Interaction volume radius: 5 \u00c5
Interaction volume height: 40 \u00c5
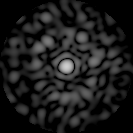
Disorder parameter: 0.8293